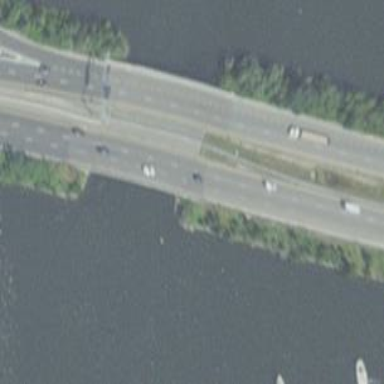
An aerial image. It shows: Asphalt bridge on motorway.